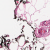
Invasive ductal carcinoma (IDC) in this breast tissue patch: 0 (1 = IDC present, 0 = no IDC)